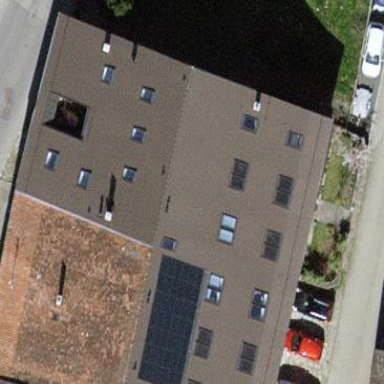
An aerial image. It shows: Residential building.